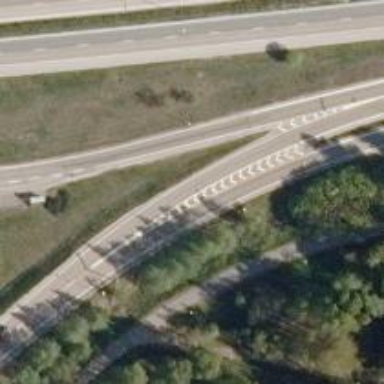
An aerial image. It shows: Asphalt motorway link.